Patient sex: F
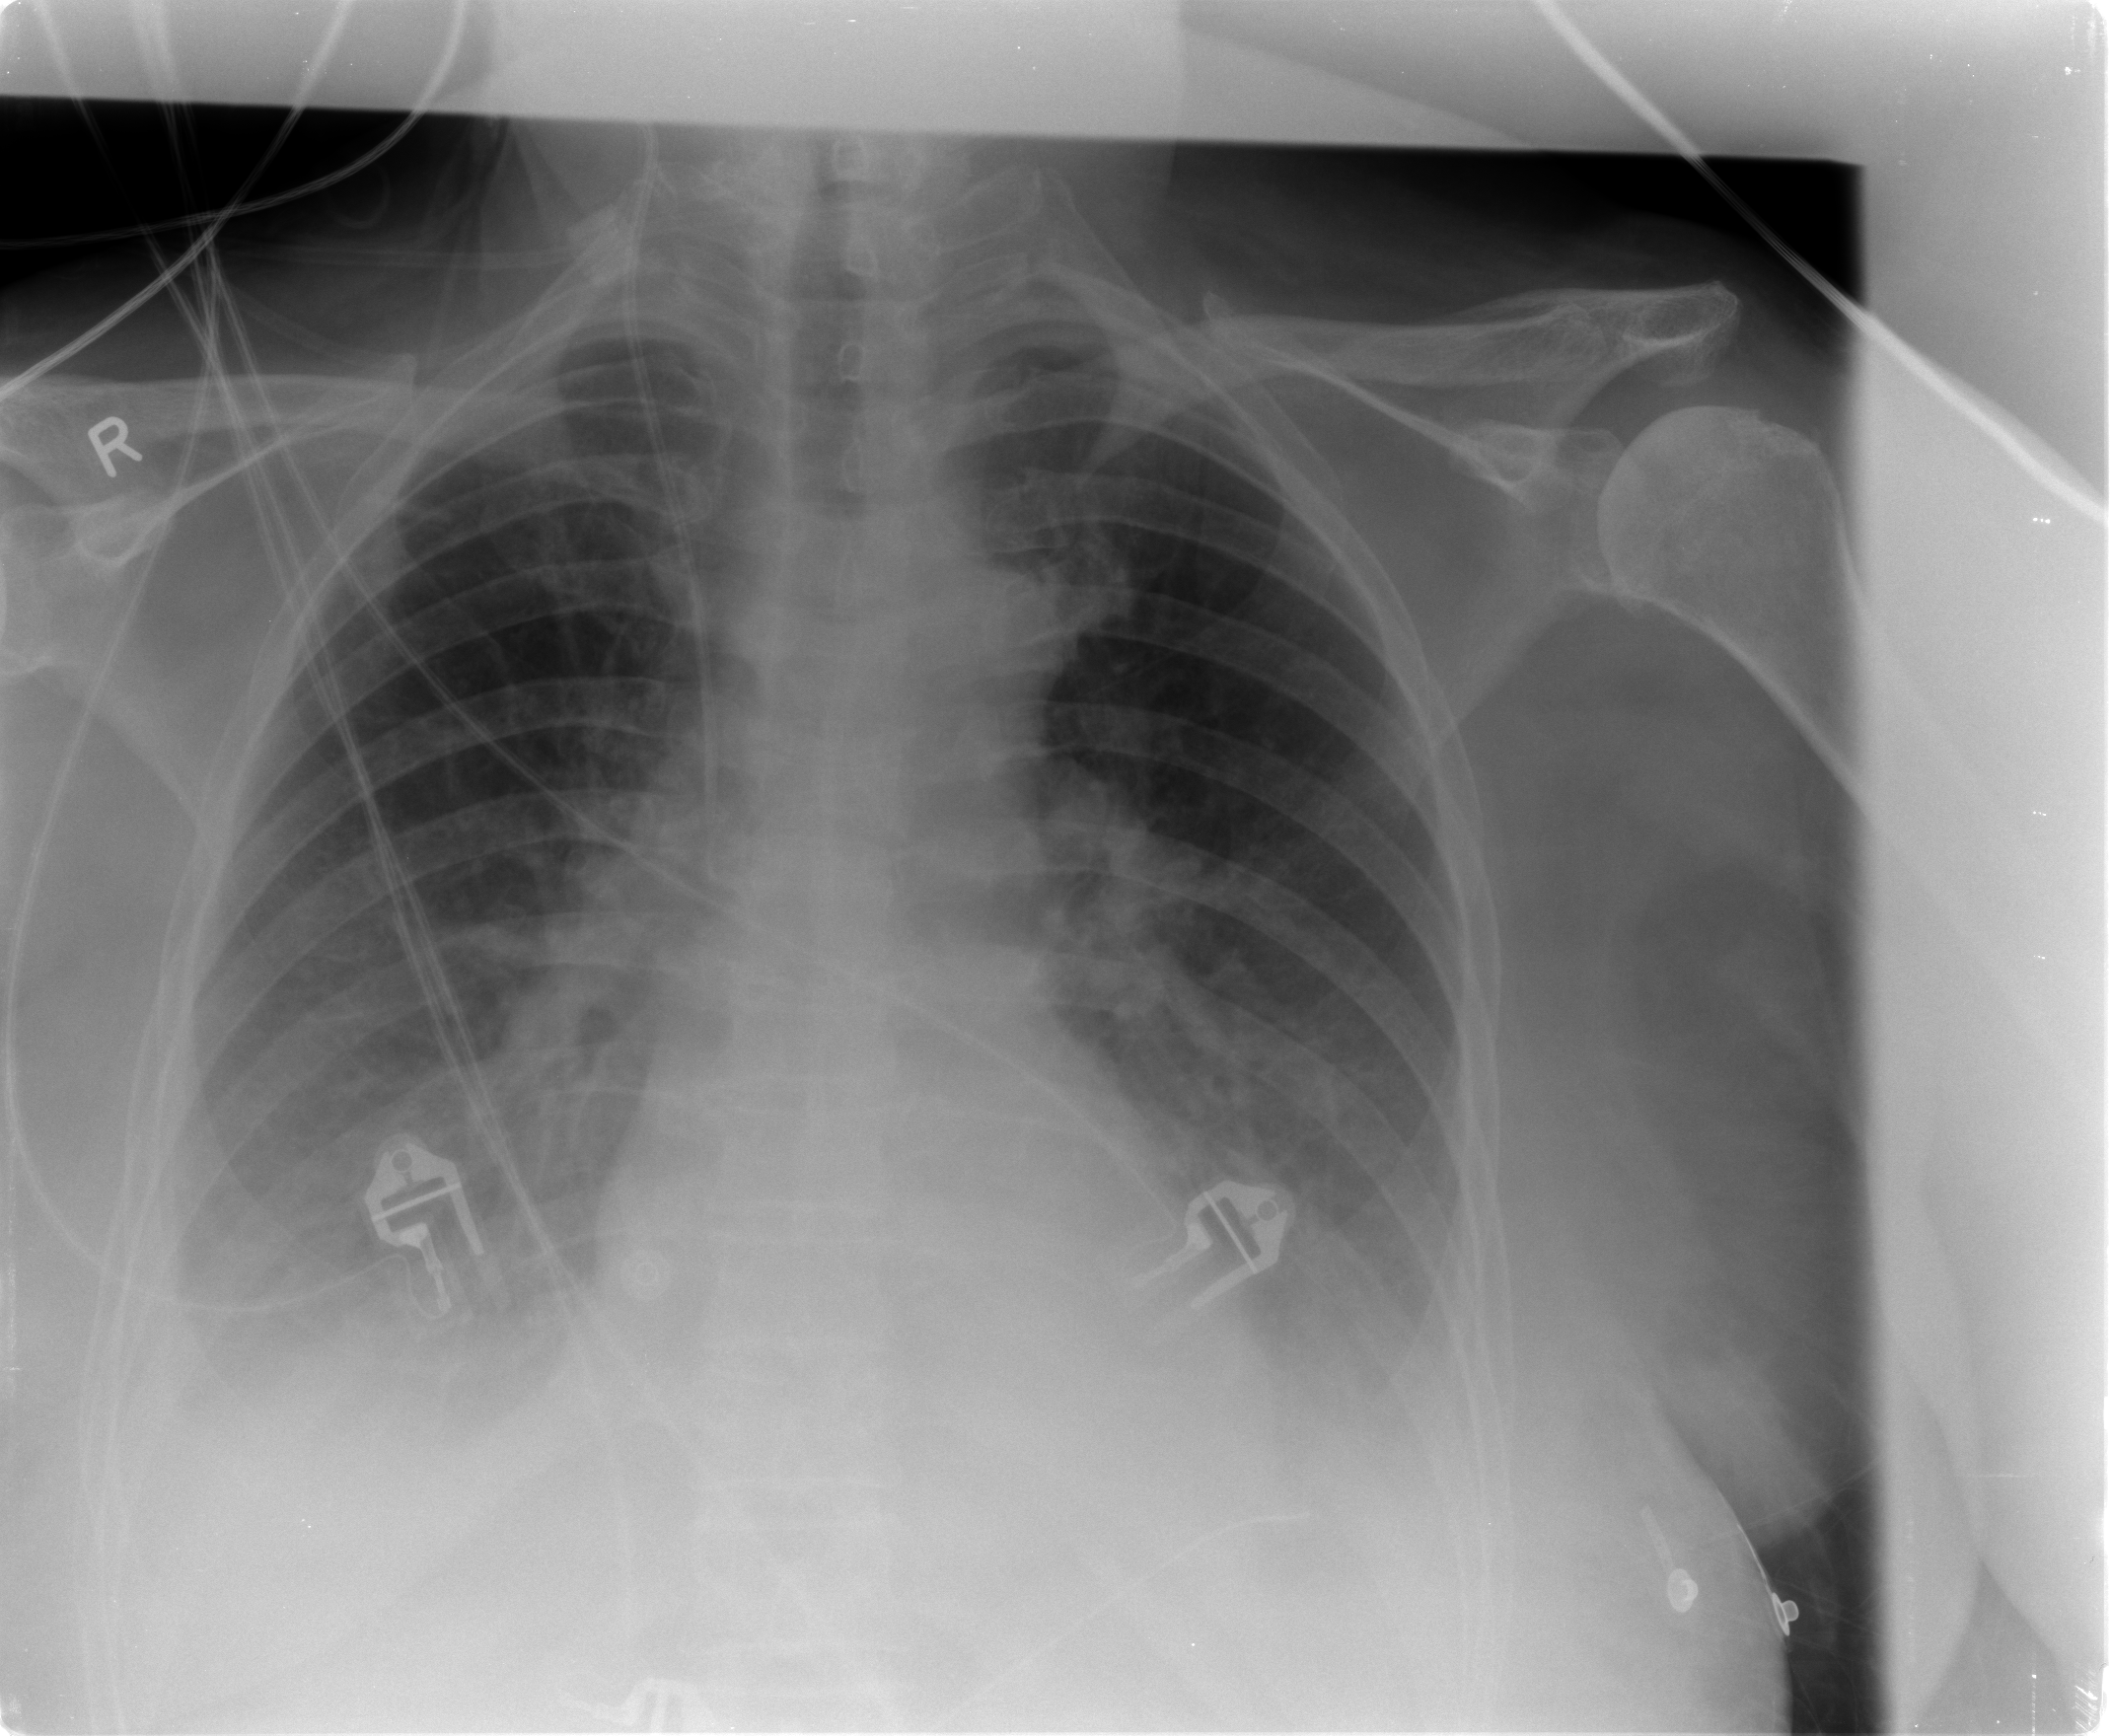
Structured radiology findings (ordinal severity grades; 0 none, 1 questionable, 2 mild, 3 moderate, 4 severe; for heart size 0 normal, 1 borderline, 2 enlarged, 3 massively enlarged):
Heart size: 0
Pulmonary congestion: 0
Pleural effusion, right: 0
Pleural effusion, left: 1
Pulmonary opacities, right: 0
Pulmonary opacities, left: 0
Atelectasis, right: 0
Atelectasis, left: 0